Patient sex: M
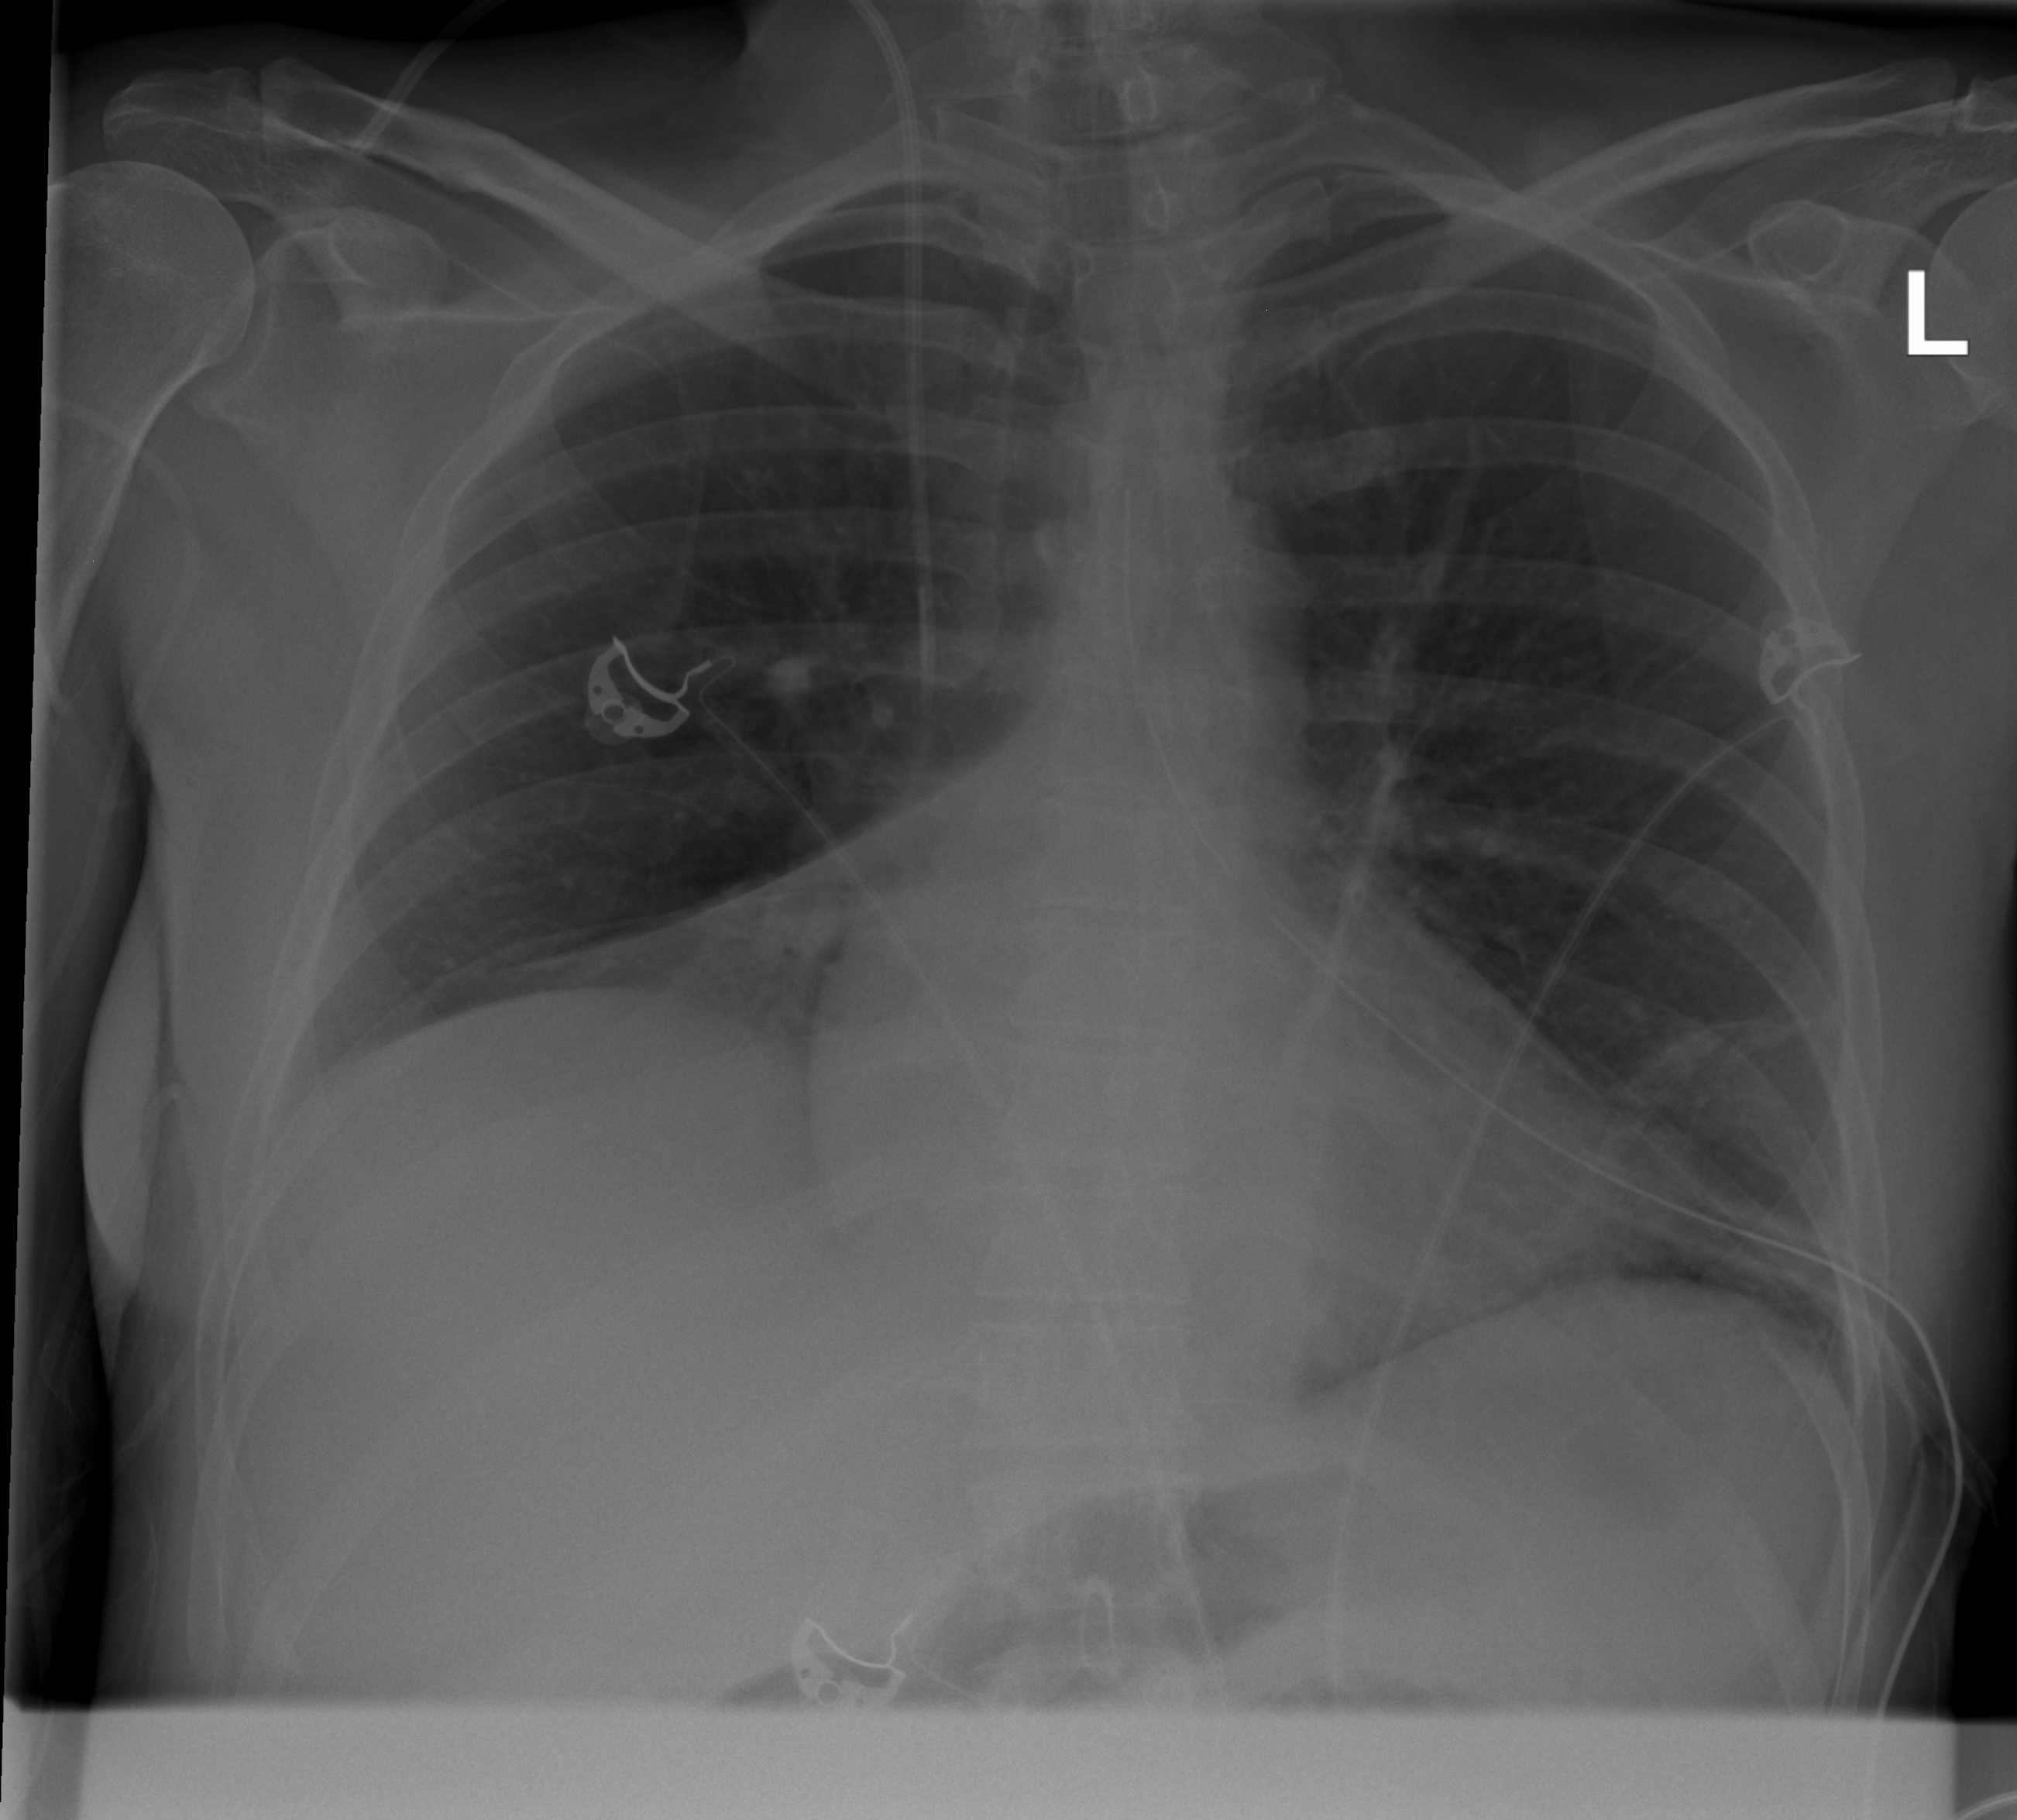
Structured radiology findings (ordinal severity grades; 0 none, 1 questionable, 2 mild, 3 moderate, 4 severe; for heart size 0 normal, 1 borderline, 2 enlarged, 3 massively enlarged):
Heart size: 1
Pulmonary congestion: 0
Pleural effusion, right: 0
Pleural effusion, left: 0
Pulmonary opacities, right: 0
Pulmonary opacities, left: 0
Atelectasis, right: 2
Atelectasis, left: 2